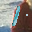
Label: 1